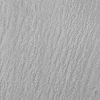
Atmospheric dust classification: not_dusty